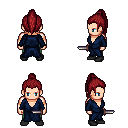
a pixel art fantasy rpg character, male body template, human, light skin, blue robe, teal pants, brunette long topknot hairstyle, black shoes, dagger, four views (front, back, left, right), 2x2 character sprite sheet, small pixel art, hard edges, no anti-aliasing